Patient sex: F
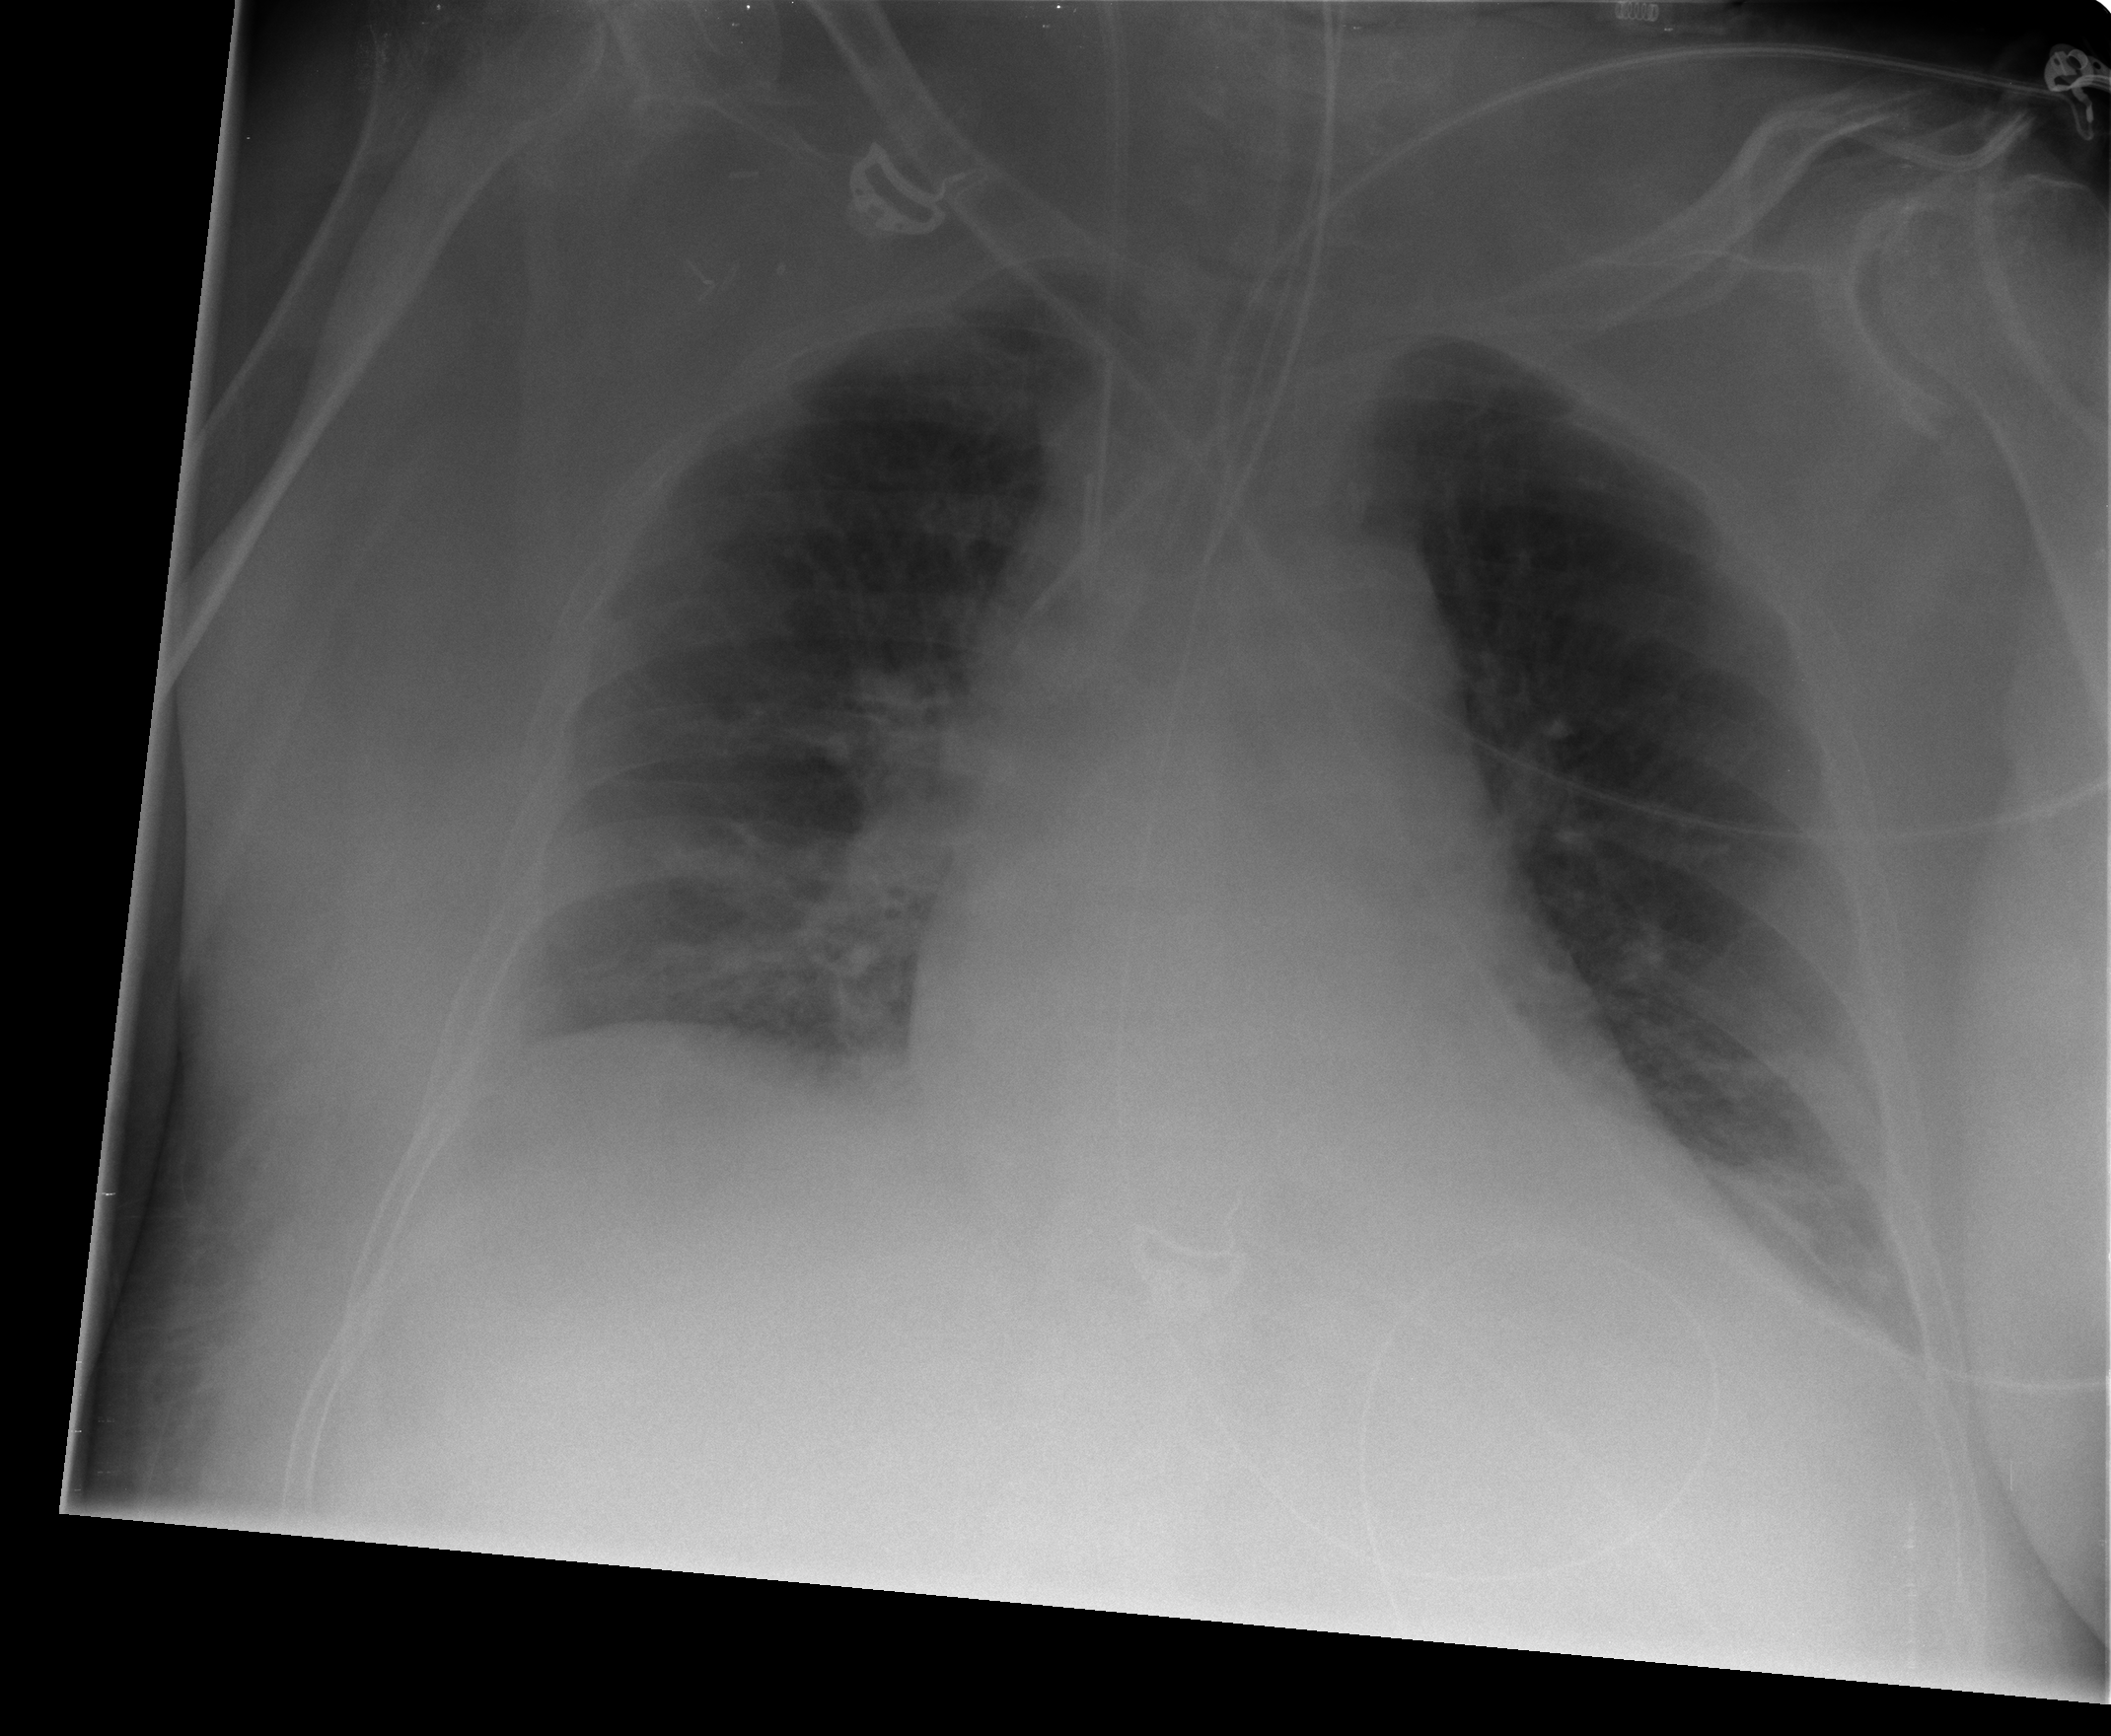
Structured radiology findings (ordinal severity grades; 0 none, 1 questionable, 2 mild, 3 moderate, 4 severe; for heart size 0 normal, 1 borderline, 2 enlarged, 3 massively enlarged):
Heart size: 3
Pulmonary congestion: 2
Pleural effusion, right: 2
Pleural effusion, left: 2
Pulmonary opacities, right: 1
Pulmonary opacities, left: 0
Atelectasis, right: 2
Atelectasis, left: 2